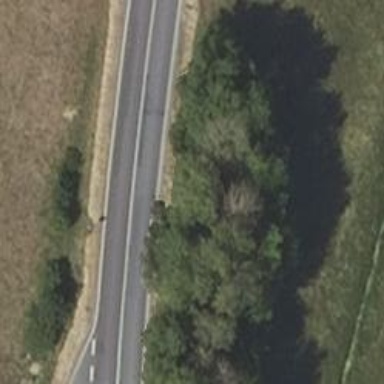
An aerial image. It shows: Secondary road with asphalt surface.